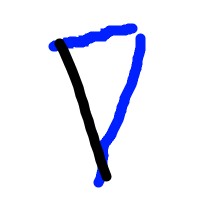
Shape: triangle